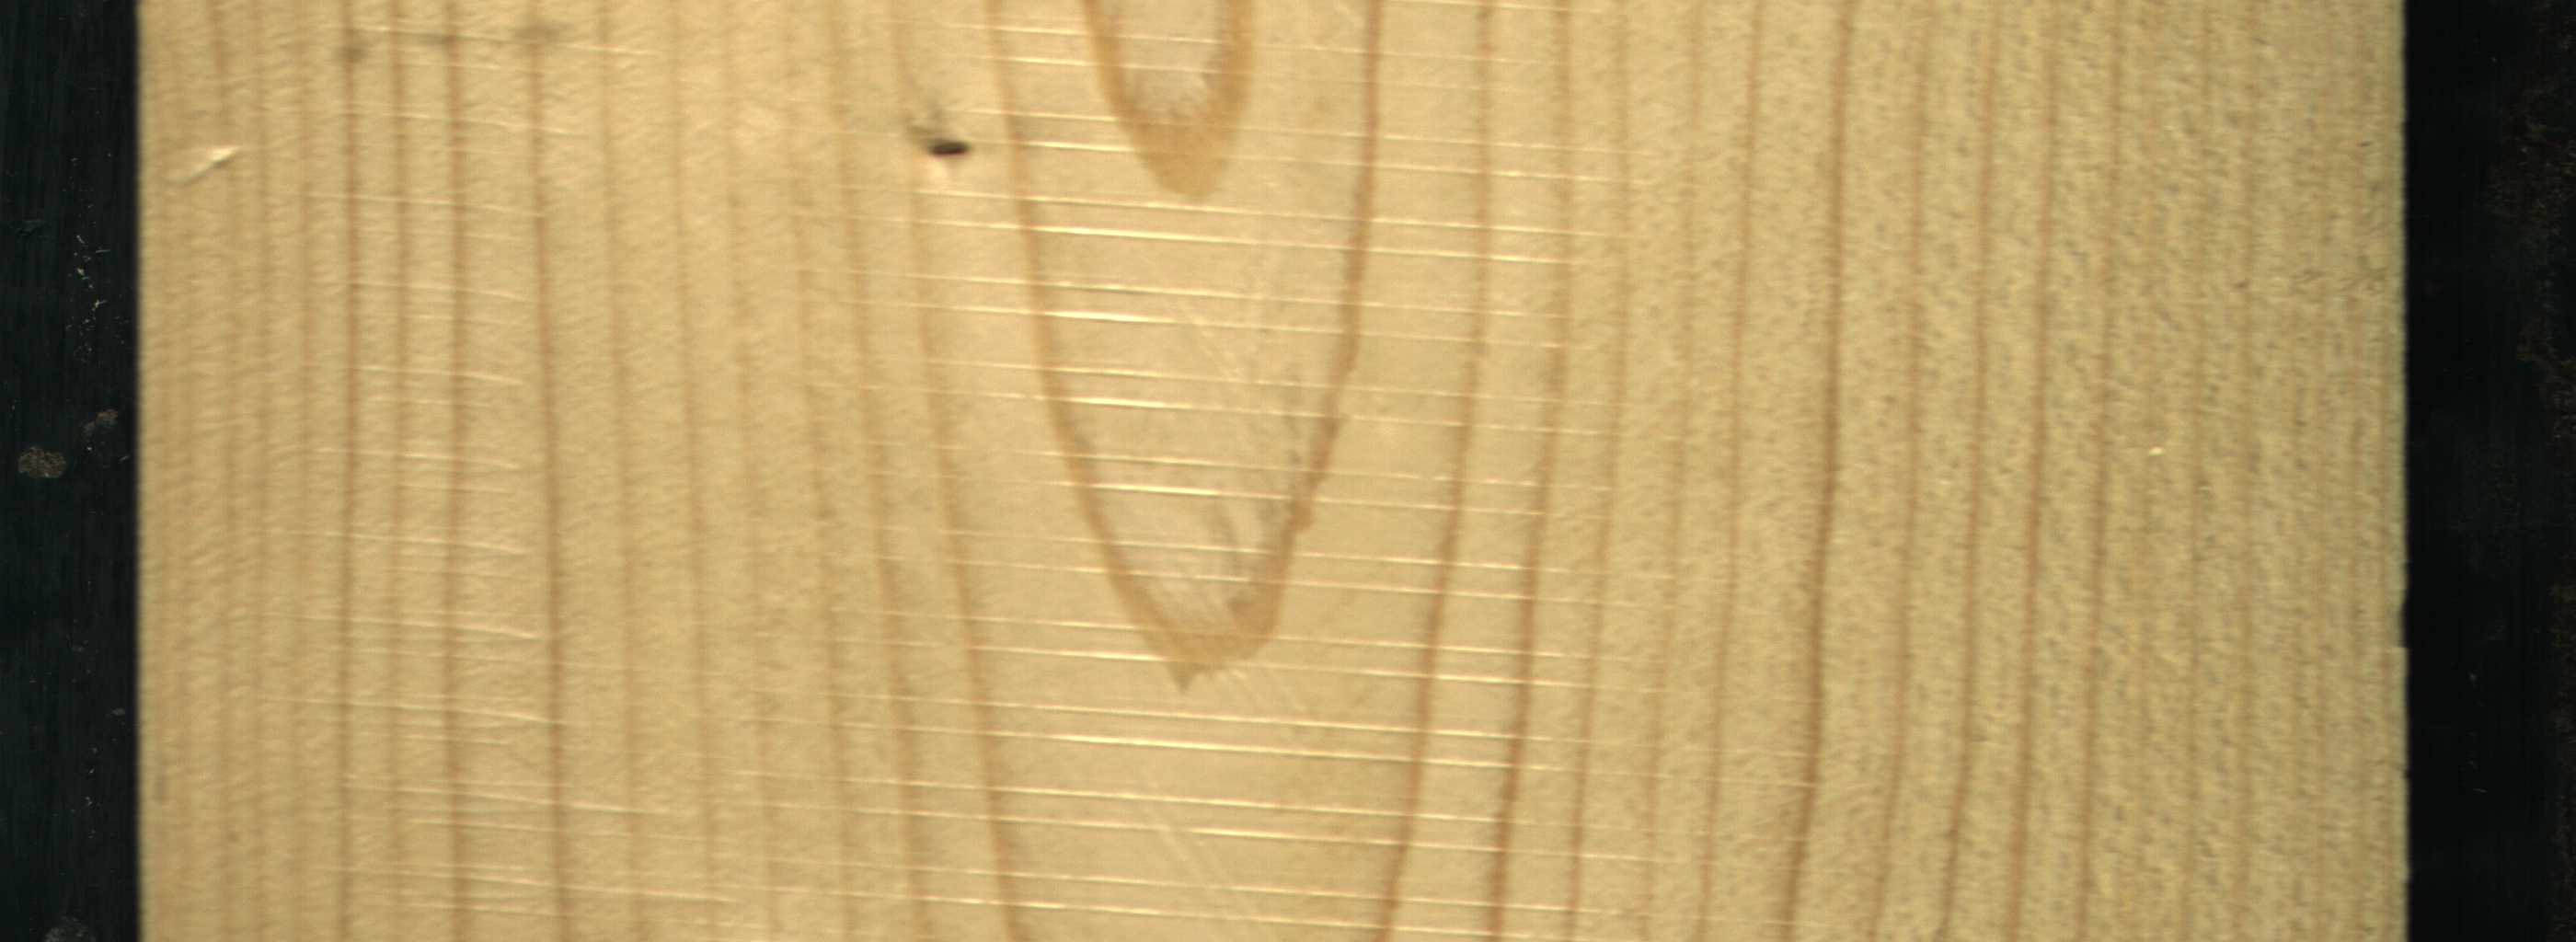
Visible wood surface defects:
Dead_Knot